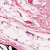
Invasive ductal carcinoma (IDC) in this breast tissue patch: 0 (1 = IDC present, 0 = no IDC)